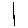
Label: line